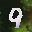
Label: 9